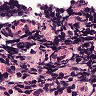
Metastatic tissue present: no